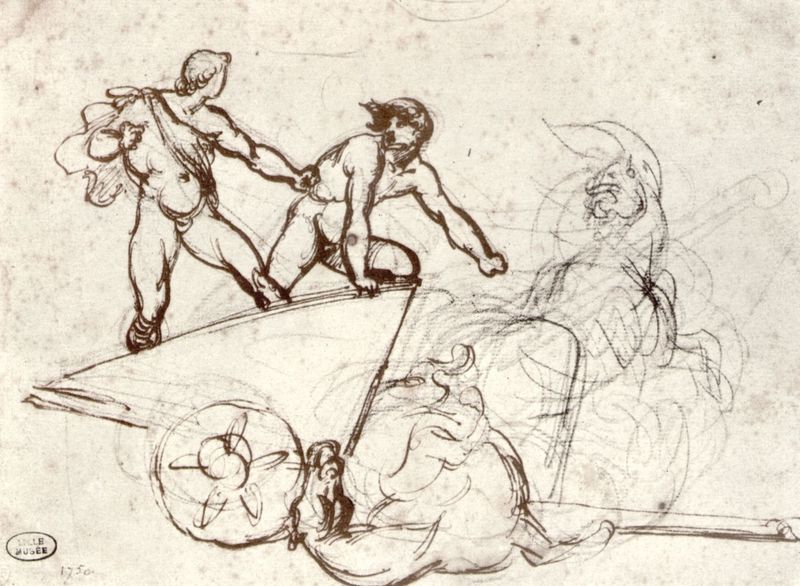
Titel: Mars und Herkules
Künstler: Théodore Géricault
Standort: Lille
Institution: Musée des Beaux-Arts
Schlagwörter: akt, angriff, feder, kampf, kopf, kämpfer, körper, mann, nackt, umhang, weiß, dreieck, menschen, bewegung, braun, frisur, grau, haar, kreide, männer, schwarz, skizze, zeichnung, hund, tier, tuch, wolke, bart, arme, historie, stehen, hals, signatur, feld, wind, rauch, boden, haare, blatt, locken, ohren, karren, kreis, pferd, pferde, reiter, rund, räder, beine, hufe, mähne, reiten, sprung, papier, liegen, zwei, studie, modern, linien, kutsche, speichen, figuren, rad, wagen, wagenrad, krieg, kraft, muskeln, wettkampf, zwei männer, bauch, knie, schenkel, fallen, striche, flucht, schild, tusche, antike, unbekleidet, flammen, linie, kohle, schraffur, hector, schwarzweiß, streit, fäuste, strich, dynamik, rennen, staub, deichsel, bleistift, stempel, entwurf, rom, wagenrennen, römer, wachs, ross, antik, maul, griechisch, fall, krieger, sturz, unfall, pferderennen, duell, schweiff, siegel, streitwagen, odysseus, rösser, stier, tunika, gaul, gefallen, römisch, fahrt, ringen, vorzeichnung, pferdewagen, aufsteigen, troja, gladiator, gladiatoren, grafit, tiepolo, boxen, disegno, ringer, körpe, staubwolke, manner, schwazweiß, faustkampf, kontir, pherd, sprot, ilias, rzeichnung